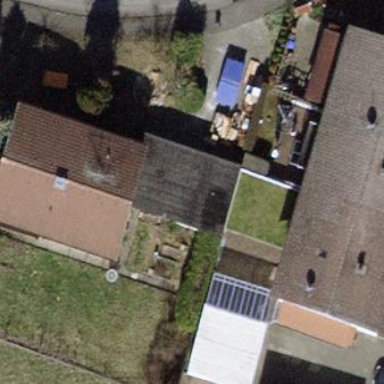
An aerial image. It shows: Group of garages.